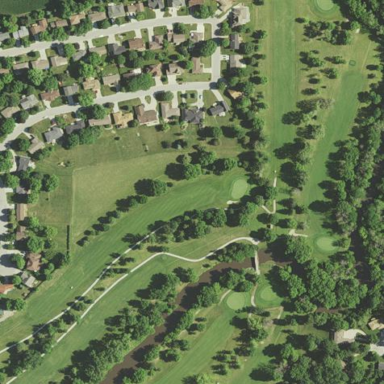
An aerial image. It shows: Golf course surrounded by greenery.